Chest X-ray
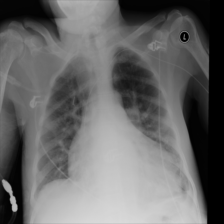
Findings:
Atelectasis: negative
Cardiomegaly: positive
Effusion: positive
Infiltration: negative
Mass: negative
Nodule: negative
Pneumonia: negative
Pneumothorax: negative
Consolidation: negative
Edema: negative
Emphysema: negative
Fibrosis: negative
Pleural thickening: negative
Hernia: negative